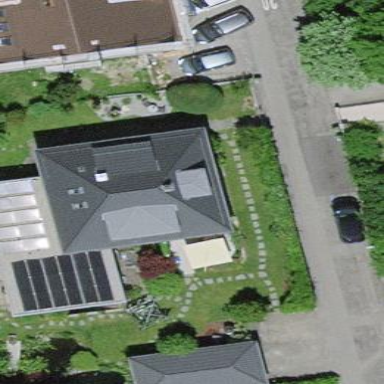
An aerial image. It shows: Part of building.